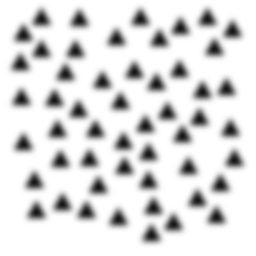
Squares: 0
Triangles: 52
Stars: 0
Total shapes: 52